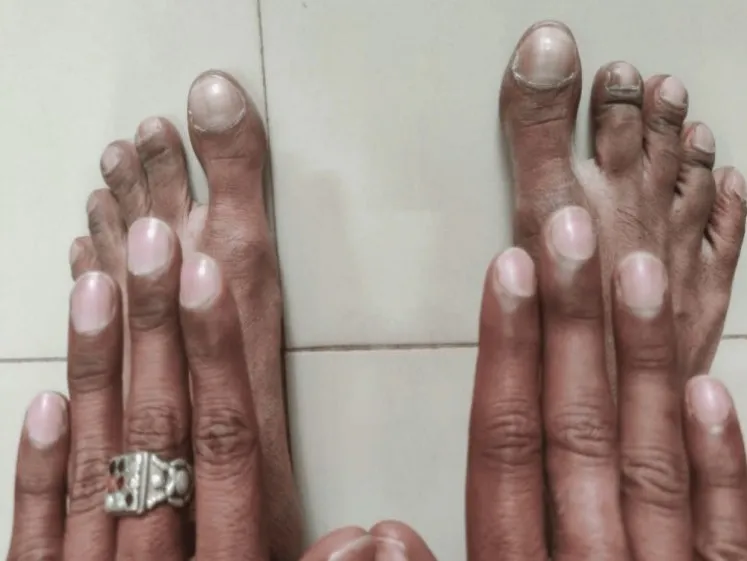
Bilateral pan-digital clubbing.
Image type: medical_photograph (other_medical_photograph)